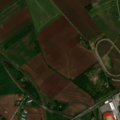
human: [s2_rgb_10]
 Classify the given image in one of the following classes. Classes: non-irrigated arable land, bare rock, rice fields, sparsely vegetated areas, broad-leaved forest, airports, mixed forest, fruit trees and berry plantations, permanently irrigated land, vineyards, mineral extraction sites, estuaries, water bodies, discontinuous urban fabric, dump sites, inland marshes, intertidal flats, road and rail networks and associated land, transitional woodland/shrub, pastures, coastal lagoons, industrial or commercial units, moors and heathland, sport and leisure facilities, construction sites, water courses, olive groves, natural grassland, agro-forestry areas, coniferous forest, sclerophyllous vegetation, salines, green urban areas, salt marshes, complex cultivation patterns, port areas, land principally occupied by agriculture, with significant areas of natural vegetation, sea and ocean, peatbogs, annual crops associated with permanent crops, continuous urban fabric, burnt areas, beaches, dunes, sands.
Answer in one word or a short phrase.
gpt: discontinuous urban fabric, non-irrigated arable land, land principally occupied by agriculture, with significant areas of natural vegetation, mixed forest